Interaction volume radius: 5 \u00c5
Interaction volume height: 15 \u00c5
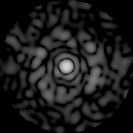
Disorder parameter: 0.8268